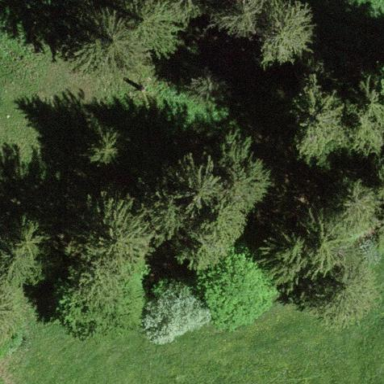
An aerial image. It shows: Forest area.